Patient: sex M, age 78
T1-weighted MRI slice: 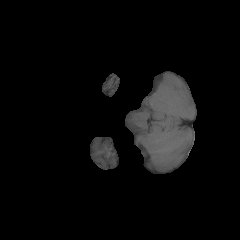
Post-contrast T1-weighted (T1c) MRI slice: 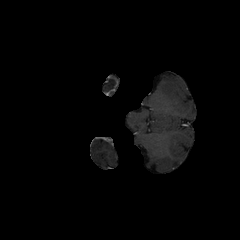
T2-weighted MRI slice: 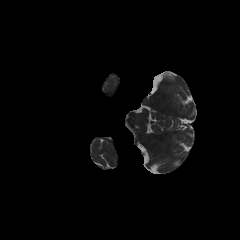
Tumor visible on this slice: no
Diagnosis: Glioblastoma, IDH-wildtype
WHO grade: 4